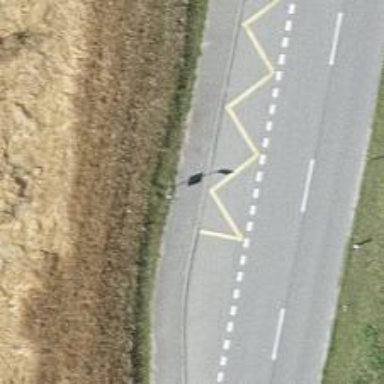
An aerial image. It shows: Bus stop with platform for public transport.